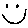
Label: smiley face